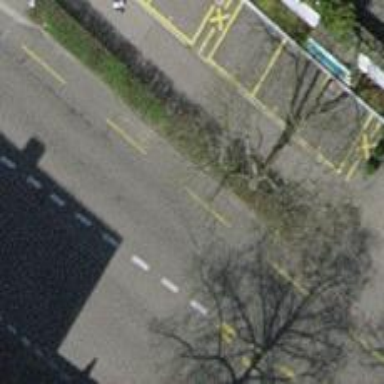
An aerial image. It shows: Tree-lined avenue.